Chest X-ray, AP view. Patient: 66 years old, sex M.
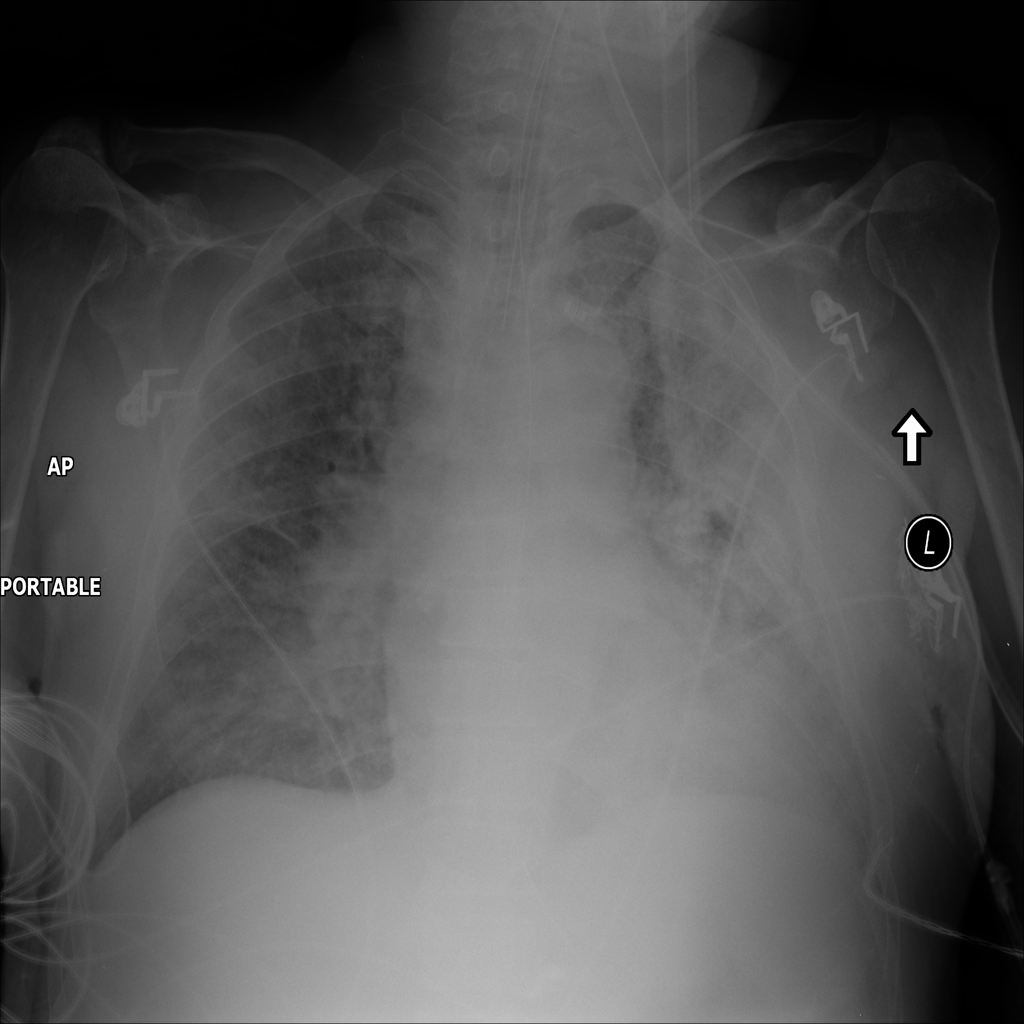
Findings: Infiltration